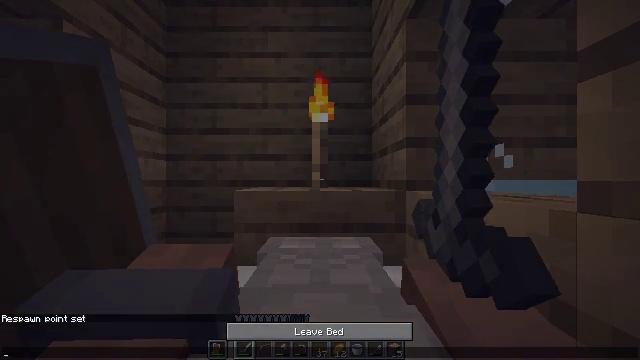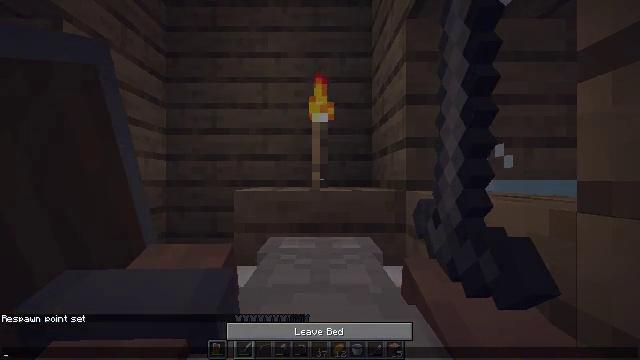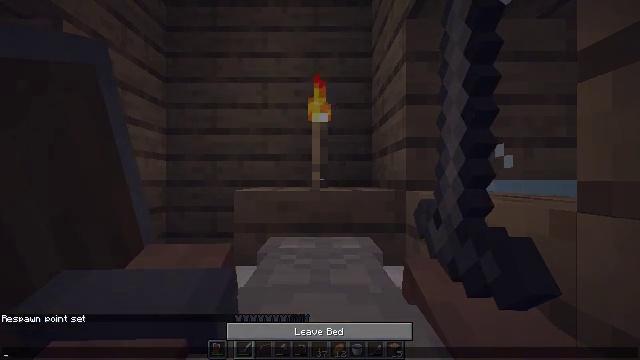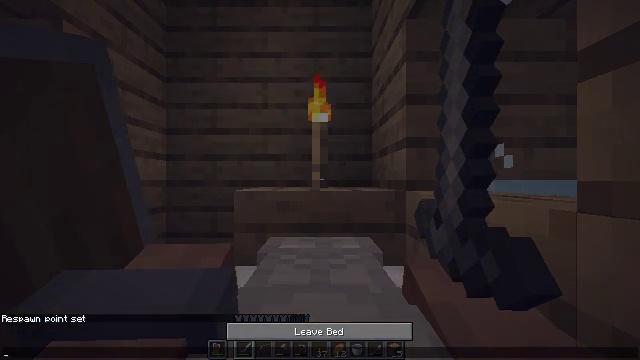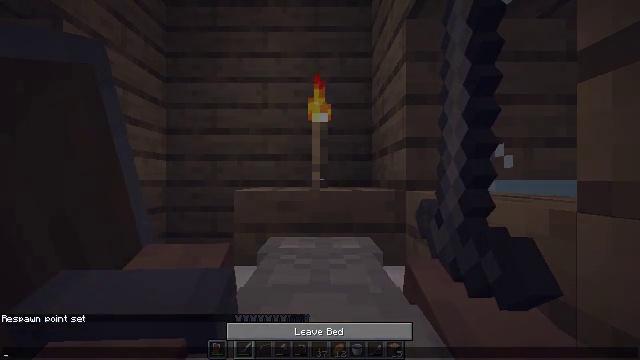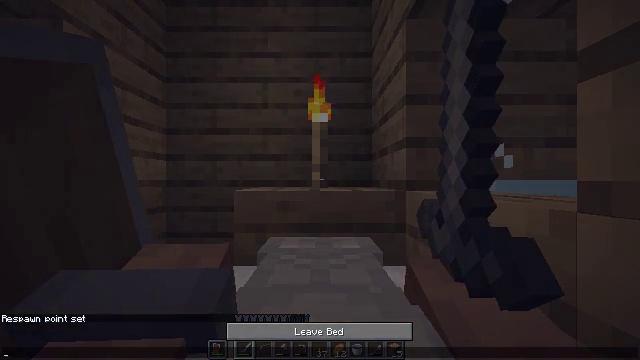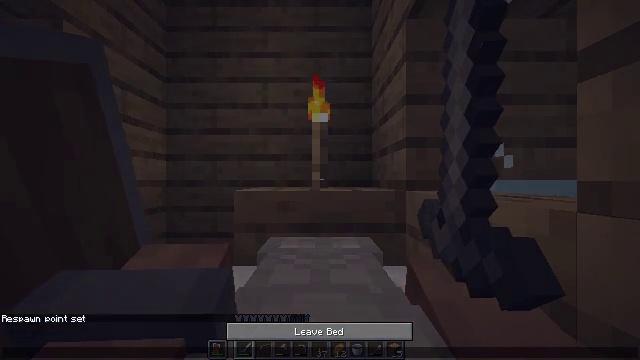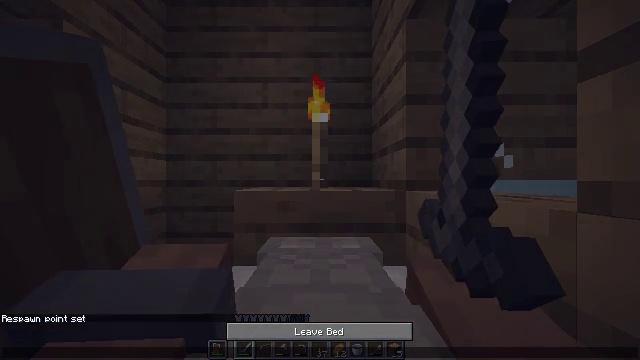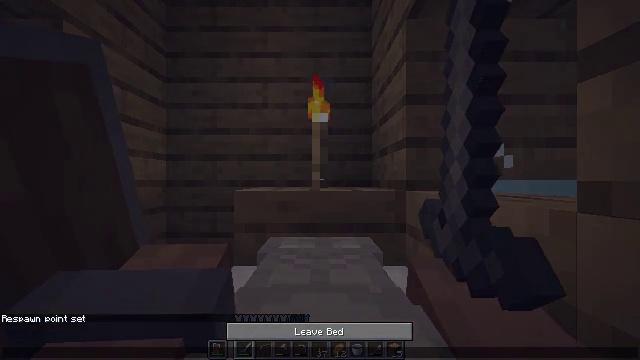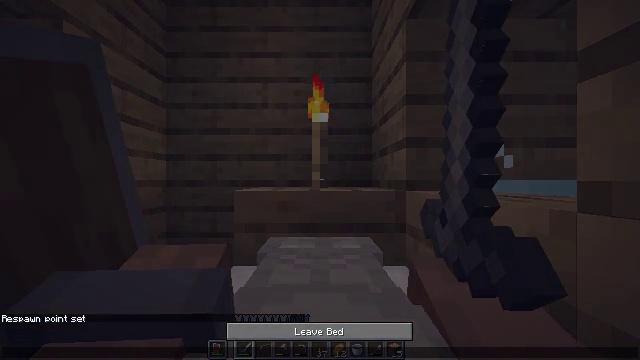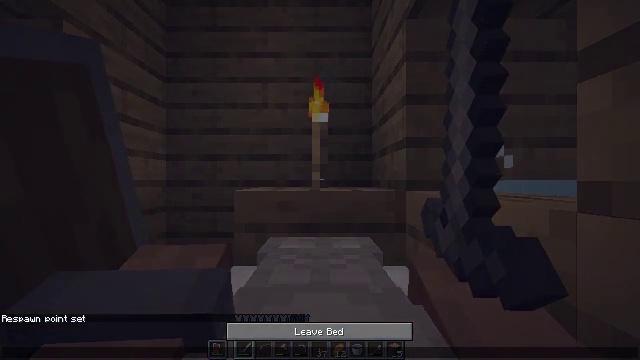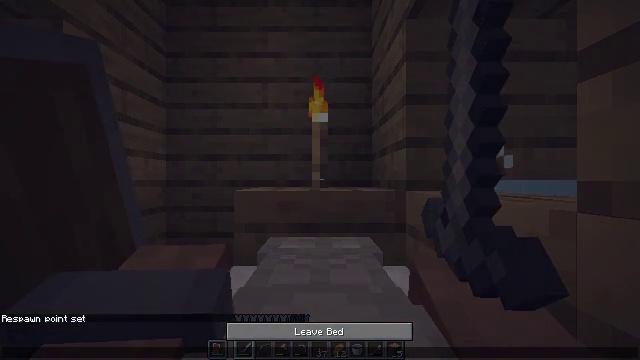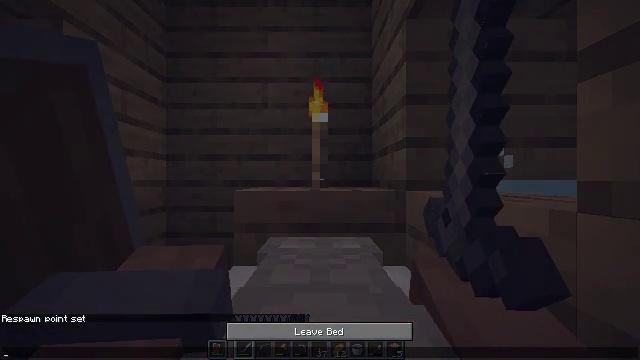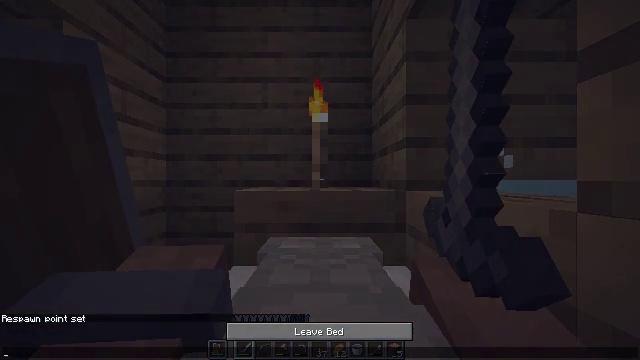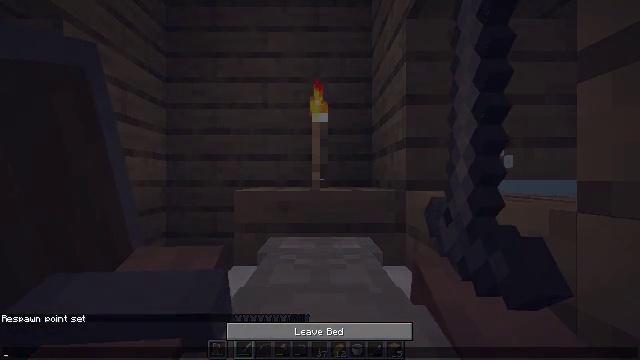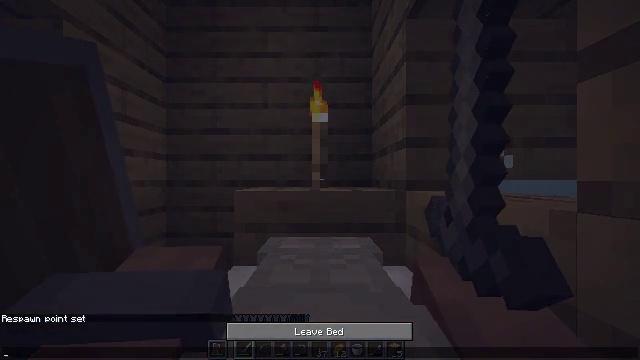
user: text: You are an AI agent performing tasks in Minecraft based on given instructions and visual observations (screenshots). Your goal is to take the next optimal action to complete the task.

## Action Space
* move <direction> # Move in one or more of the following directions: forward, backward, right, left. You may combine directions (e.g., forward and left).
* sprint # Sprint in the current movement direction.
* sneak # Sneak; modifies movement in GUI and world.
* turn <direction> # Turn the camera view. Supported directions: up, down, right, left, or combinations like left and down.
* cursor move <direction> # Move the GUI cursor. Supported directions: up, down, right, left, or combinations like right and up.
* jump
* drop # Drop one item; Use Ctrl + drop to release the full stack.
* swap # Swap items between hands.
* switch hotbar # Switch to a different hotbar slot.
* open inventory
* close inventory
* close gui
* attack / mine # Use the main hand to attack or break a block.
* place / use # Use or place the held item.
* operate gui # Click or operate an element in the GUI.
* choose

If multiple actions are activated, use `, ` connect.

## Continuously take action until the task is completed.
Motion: motion action
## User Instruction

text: Break the oak stairs.
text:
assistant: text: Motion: no_op
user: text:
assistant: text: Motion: no_op
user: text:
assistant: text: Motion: no_op
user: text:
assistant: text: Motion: no_op
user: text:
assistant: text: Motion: no_op
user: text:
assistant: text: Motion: no_op
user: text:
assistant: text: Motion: no_op
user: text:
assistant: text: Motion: no_op
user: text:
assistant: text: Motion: no_op
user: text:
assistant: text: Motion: no_op
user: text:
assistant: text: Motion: no_op
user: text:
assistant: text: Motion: no_op
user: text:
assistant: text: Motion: no_op
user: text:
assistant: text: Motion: no_op
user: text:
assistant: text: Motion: no_op
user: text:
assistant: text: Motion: no_op
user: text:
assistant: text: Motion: no_op
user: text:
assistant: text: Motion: no_op
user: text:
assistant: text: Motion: no_op
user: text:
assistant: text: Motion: no_op
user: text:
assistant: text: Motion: no_op
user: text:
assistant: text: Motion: no_op
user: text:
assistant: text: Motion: no_op
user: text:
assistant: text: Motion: no_op
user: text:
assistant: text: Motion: no_op
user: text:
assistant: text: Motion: no_op
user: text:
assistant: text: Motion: no_op
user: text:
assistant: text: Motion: no_op
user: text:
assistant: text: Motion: no_op
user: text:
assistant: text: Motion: no_op